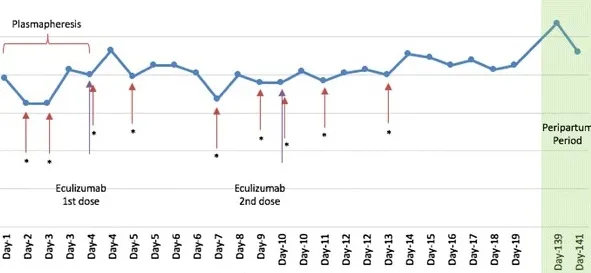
Patient's hemoglobin trend during hospitalization and peripartum period. Patient's hemoglobin trend during hospitalization and peripartum period shows a mild increase in hemoglobin after starting eculizumab.
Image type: electrography (ekg)